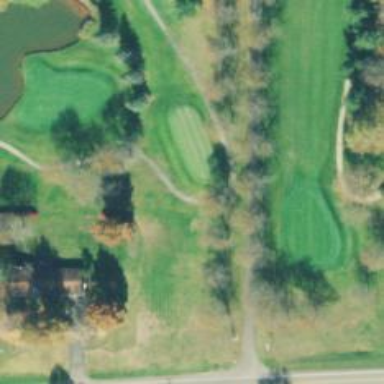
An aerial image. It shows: Footway that doubles as golf path.